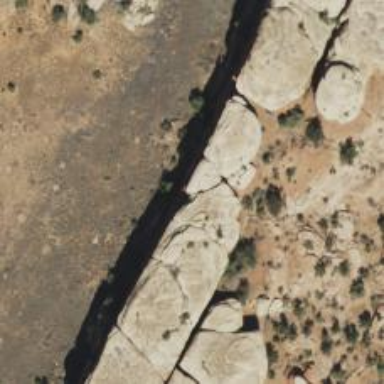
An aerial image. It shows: Natural cliff.